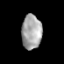
Tissue: prostate
Cell type: Epithelial cells
Senescence score: 0.3545
Nuclear area (px): 678
Mean DAPI intensity: 165.546